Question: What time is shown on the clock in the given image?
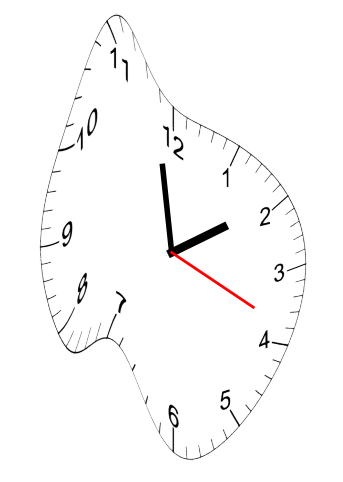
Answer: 01:58:19